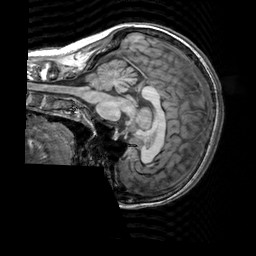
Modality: T1w
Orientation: sagittal
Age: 41
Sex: female
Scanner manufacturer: siemens
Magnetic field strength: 3 T
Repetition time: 2.3 s
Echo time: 0.00303 s